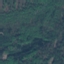
Land use / land cover: Forest